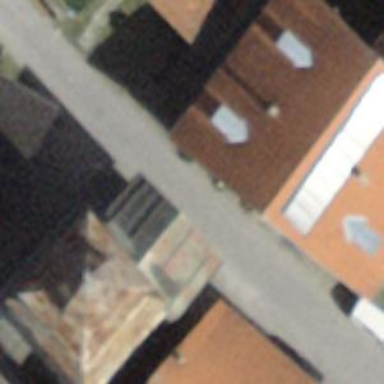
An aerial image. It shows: Historic tower building.